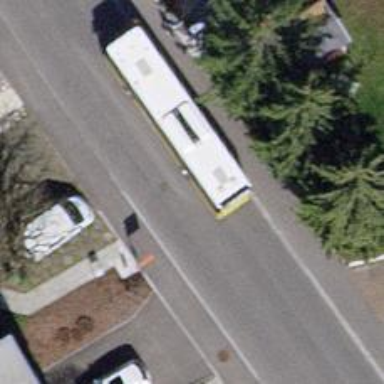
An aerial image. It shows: Public transport stop position.